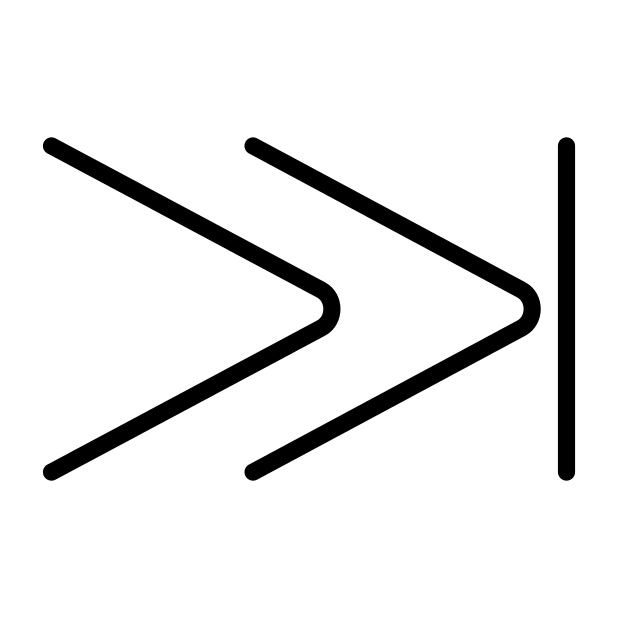
Emoji: ⏭
Name: black right-pointing double triangle with vertical bar
Unicode: 0x23ed